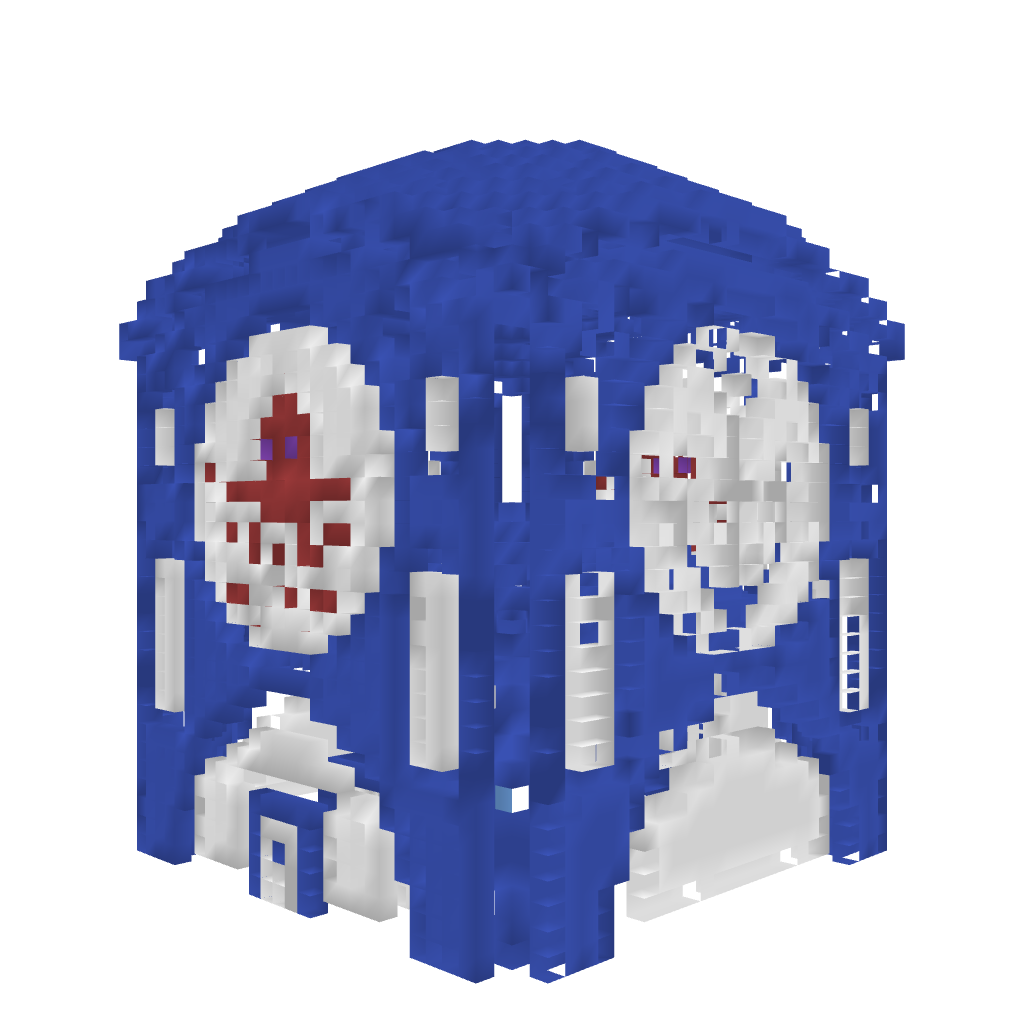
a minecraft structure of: Octopus Temple high quality